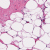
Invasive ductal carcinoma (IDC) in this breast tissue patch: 0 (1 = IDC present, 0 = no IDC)